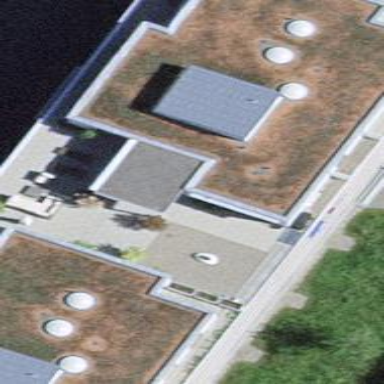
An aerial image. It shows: Apartment building with flat roof.